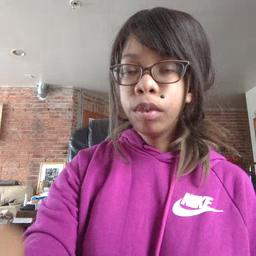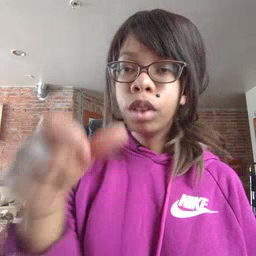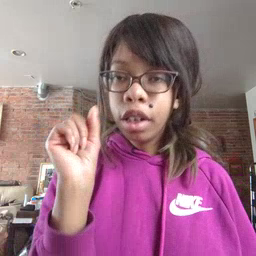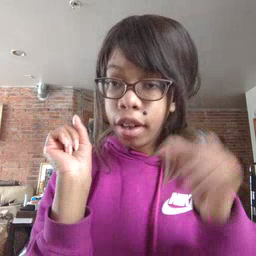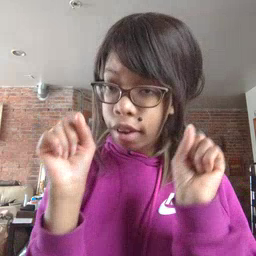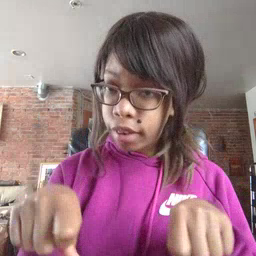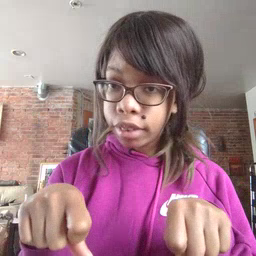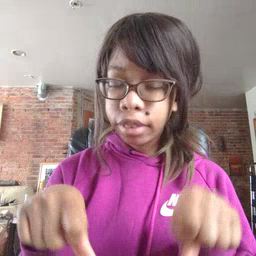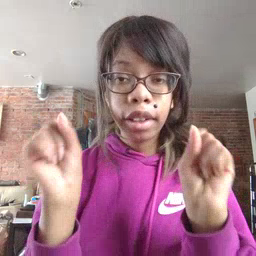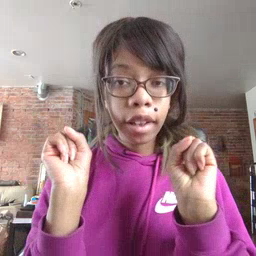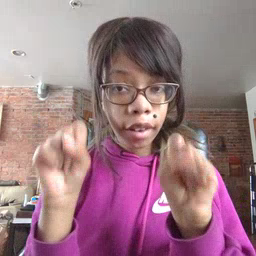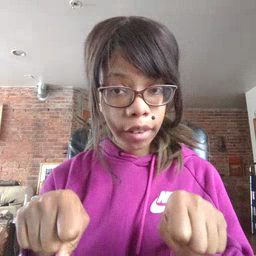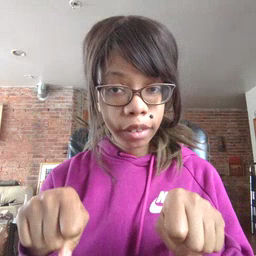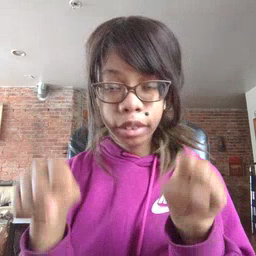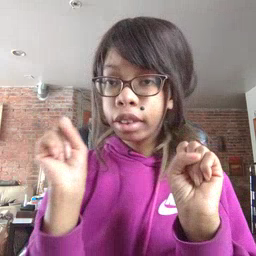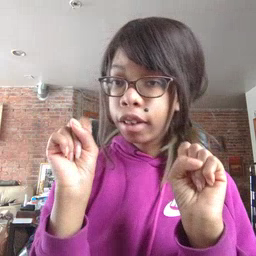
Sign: can